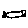
Label: fish